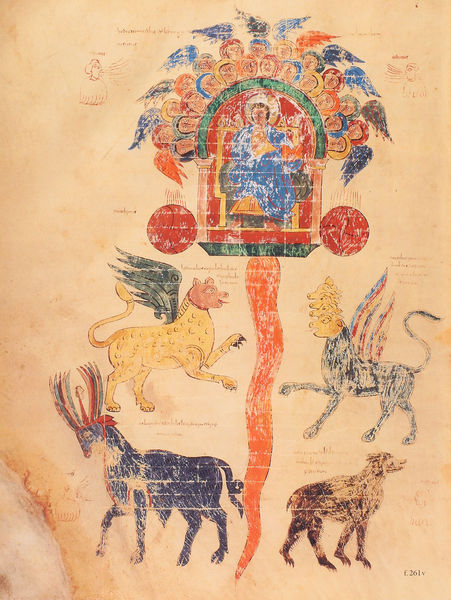
Titel: Beatus-Manuskript
Künstler: Magius
Institution: New York, Pierpont Morgan Library
Schlagwörter: blau, flügel, grün, symbol, zeichnung, rot, tier, tiere, affe, engel, enge, thron, buch, pergament, hirsch, jesus, fabelwesen, heiliger, löwe, madonna, bock, bär, chimäre, leopard, seraphim, cherubim, cherubin, flügerl, kreisrot